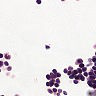
Metastatic tissue present: no